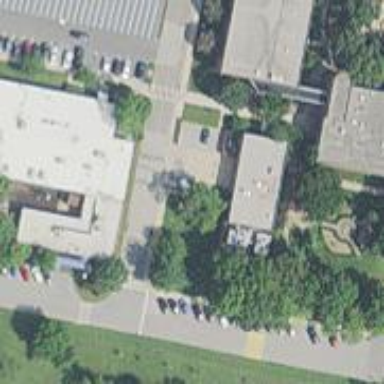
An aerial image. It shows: College building.